Question: I have been using visual studio via Bootcamp and today I decided to try XCode.
However, I was just testing basic I/O in C when the problem occurred.
'''
#include <stdio.h>
int main(void)
{
FILE *ifp,*ofp;
char name[20];
int age;
double height;
int res;
ifp=fopen("a.txt","r");
if(ifp==NULL)
{
printf("input file open error!
");
return 1;
}
ofp=fopen("b.txt","w");
if(ofp==NULL)
{
printf("output file open error!
");
return 1;
}
while(1)
{
res=fscanf(ifp,"%s %d %lf",name,&age,&height);
if(res==EOF)break;
fprintf(ofp,"%.1lf %d %s
",height,age,name);
}
fclose(ifp);
fclose(ofp);
return 0;
}
'''
As far as I know, this works perfectly normal in visual studio.
However, if i try this code in XCode, the result looks like this:
result printed out in b.txt:

a.txt's original content looks like this:
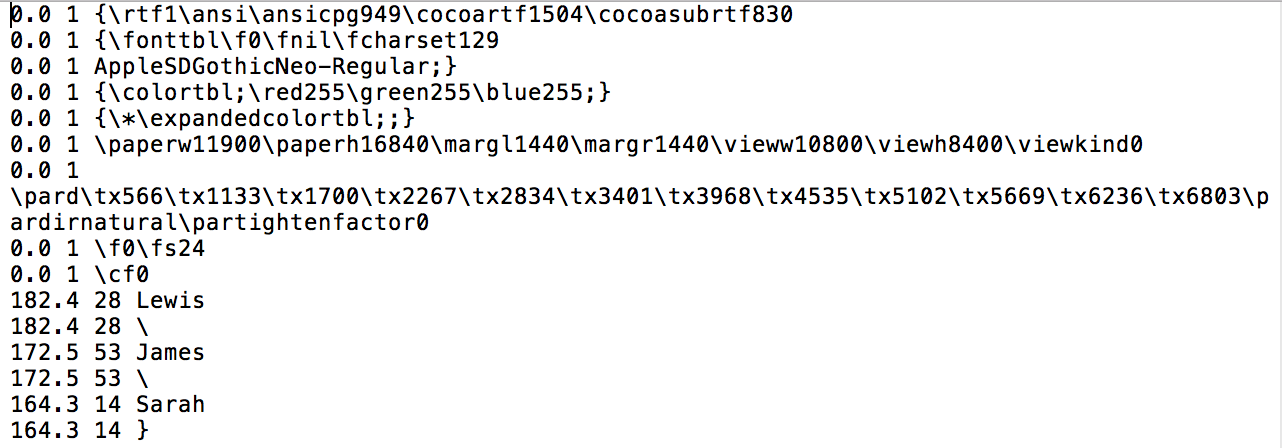
Answer: I used the text editor which was a basic program on mac. In order to save the file as a pure txt file instead of rtf file which causes the problem as the question above, you need to go to the format section on the toolbar and select change to make plain test, or shift+command+T for shortcut.